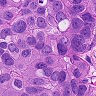
Metastatic tissue present: yes